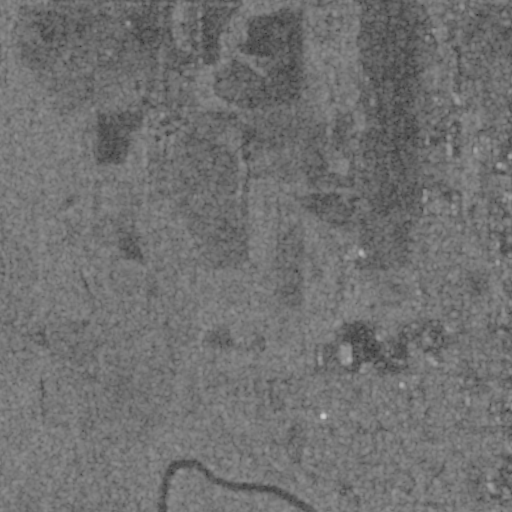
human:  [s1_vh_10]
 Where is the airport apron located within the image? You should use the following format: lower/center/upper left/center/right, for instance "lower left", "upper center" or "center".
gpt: The airport apron is located in the upper right of the image.
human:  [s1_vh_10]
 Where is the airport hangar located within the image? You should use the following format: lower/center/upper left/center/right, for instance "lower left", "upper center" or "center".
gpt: The airport hangar is located in the upper right of the image.
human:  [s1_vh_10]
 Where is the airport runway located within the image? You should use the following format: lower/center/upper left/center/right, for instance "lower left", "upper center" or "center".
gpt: The airport runway is located in the upper right of the image.
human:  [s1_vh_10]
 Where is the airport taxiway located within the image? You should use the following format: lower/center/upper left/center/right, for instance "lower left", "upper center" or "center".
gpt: The airport taxiway is located in the upper right of the image.
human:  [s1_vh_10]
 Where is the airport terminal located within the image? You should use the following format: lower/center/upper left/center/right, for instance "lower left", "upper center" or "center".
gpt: The airport terminal is located in the upper right of the image.
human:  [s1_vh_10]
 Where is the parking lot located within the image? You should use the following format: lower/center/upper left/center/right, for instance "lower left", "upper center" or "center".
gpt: The parking lot is located in the right of the image.
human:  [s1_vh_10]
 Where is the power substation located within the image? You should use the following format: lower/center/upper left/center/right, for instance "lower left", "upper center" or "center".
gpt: The power substation is located in the center right of the image.
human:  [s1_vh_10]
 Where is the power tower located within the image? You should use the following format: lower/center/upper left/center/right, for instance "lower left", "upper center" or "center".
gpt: The power tower is located in the lower right of the image.
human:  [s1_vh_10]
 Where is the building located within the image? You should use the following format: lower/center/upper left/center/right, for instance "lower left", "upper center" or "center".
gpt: The building is located in the right of the image.
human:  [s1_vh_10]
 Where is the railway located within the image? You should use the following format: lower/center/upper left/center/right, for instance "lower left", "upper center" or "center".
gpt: The railway is located in the right of the image.
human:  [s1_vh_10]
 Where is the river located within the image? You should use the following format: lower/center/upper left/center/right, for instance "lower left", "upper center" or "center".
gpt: The river is located in the lower of the image.
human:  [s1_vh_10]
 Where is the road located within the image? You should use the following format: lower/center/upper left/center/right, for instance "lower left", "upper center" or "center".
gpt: There is no road in the image.

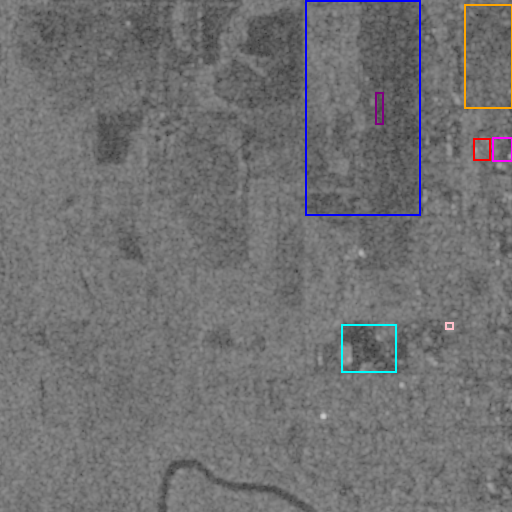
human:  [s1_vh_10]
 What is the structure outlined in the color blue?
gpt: The structure outlined in blue is an airport.
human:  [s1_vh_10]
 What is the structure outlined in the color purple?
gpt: The structure outlined in purple is an airport apron.
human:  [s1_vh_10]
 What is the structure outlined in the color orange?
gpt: The structure outlined in orange is a park.
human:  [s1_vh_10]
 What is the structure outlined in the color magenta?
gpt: The structure outlined in magenta is a parking lot.
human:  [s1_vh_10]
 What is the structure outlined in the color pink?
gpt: The structure outlined in pink is a power substation.
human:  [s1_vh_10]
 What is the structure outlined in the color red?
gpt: The structure outlined in red is a building.
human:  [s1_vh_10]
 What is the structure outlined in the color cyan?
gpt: The structure outlined in cyan is a building.
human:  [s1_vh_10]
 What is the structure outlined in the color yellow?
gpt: There is no yellow outline.